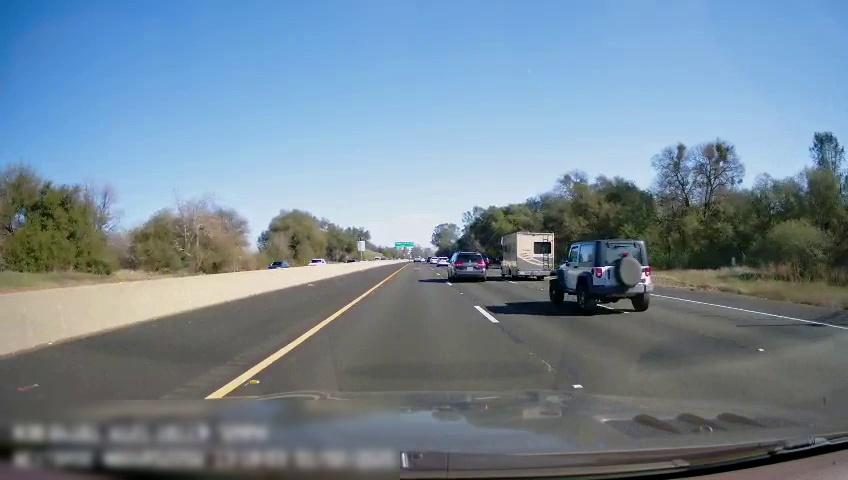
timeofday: Day
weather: Sunny
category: Drivable Space
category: Vehicles | Car
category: Vehicles | Car
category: Vehicles | SUV
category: Vehicles | SUV
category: Vehicles | SUV
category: Vehicles | Van
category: Lanes | Current Lane
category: Lanes | Current Lane
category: Lanes | Alternate Lane
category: Lanes | Alternate Lane
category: Traffic | Signs
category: Traffic | Signs